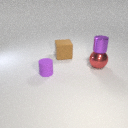
small purple rubber cylinder in front of large brown rubber cube